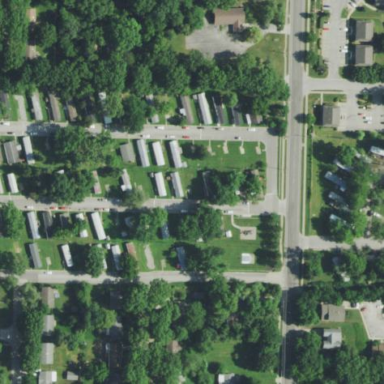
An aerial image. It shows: Residential area designated as trailer park.